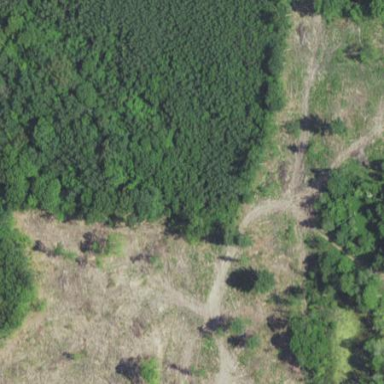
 likely man-made clearing in the landscape."